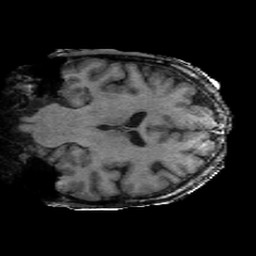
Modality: T1w
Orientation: coronal
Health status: ill
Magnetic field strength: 3 T